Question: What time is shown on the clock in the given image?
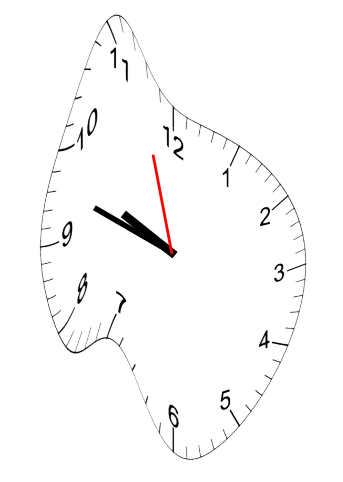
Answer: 09:47:57